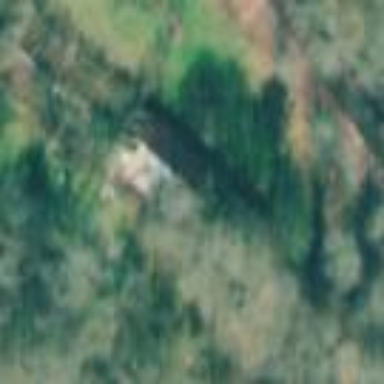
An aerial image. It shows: Poultry house.